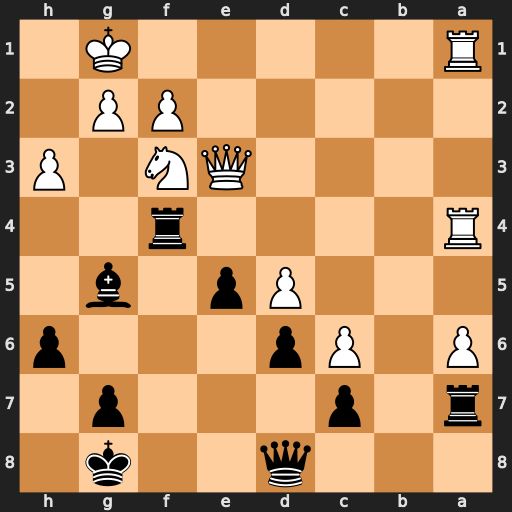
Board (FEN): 3q2k1/r1p3p1/P1Pp3p/3Pp1b1/R4r2/4QN1P/5PP1/R5K1
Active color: b
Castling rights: -
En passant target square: -
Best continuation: Rxa4 Rxa4 Bxe3